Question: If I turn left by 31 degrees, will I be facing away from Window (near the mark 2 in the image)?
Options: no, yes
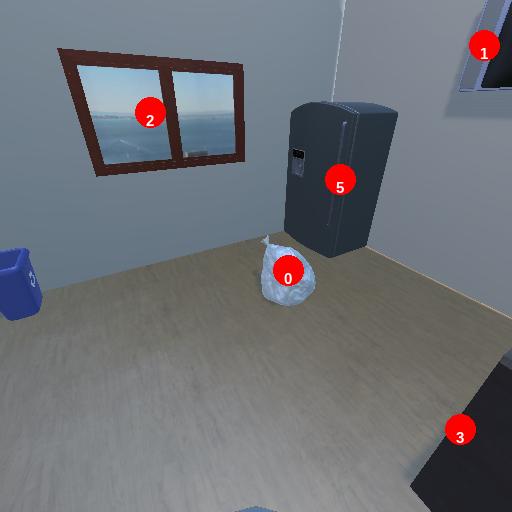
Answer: no